RGB frame:
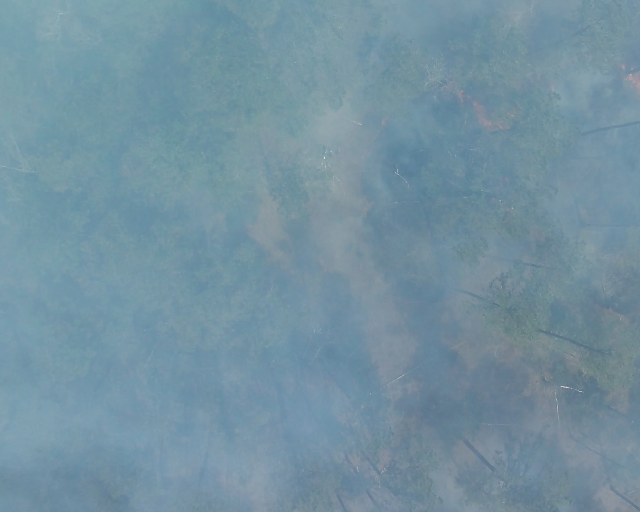
Thermal frame:
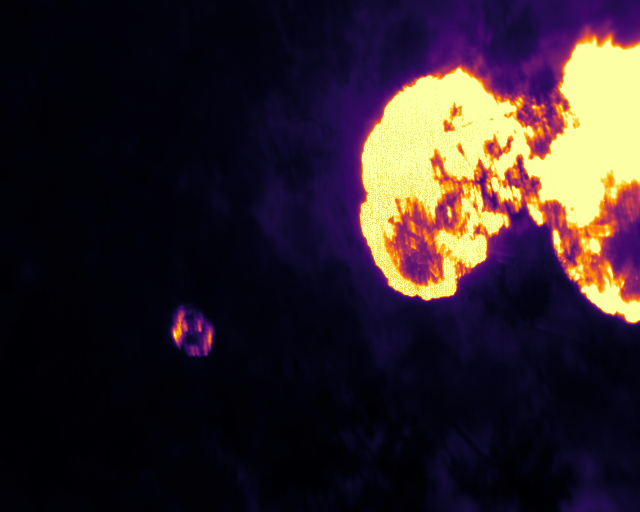
Captured: 2026-02-26 02:28:25
Pixels at or above 80 °C: 56056 (fraction of frame: 0.1711)